Question: In a Win forms application I have a problem with data binding and showing a command button column in the DataGridView as the last column allowing users to save each records after editing the content.
This is the binding part done in the presenter class
'''
private void ShowEarnings()
{
BindingSource BS = new BindingSource();
var wageInfo = _WageManager.PrepareEarnings(_Model); // wageInfo contains a list of earnings objects.
BS.DataSource = wageInfo.GetEarnigsList(); //Earnings List contained in WageInfo object is returned.
_View.EarningDetails = BS;
}
'''
In the form_load event I add a command button column to the DGV as follows
'''
private void ShowSaveEarningsButton()
{
DataGridViewButtonColumn col = new DataGridViewButtonColumn();
col.UseColumnTextForButtonValue = true;
col.Text = "SAVE";
col.Name = "ACTION";
dgEmployeeEarnings.Columns.Add(col);
}
'''
When the form is loaded the last column is shown with the header 'ACTION' and a blank button is shown in the cell (first screen shot). When the 'ShowEarnings()' method is called, the DGV is populated and now the button column is shown as the 3rd column (second screen shot). But it should be shown as the last column always!.
How to sort this out please?
Please see the screen shots.

if I add the column after the binding it is shown properly. But I want it first!
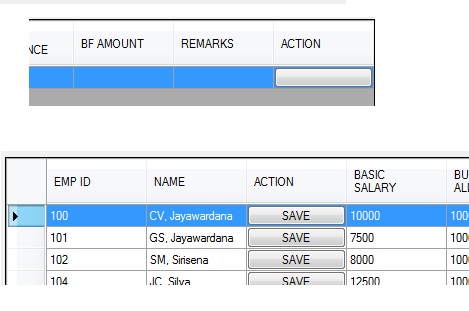
Answer: Subscribe the 'DataBindingComplete' event and reset the 'DisplayIndex' property.
'''
void dataGridView1_DataBindingComplete(object sender, DataGridViewBindingCompleteEventArgs e)
{
dgEmployeeEarnings.Columns["ACTION"].DisplayIndex = dgEmployeeEarnings.Columns.Count - 1;
}
'''